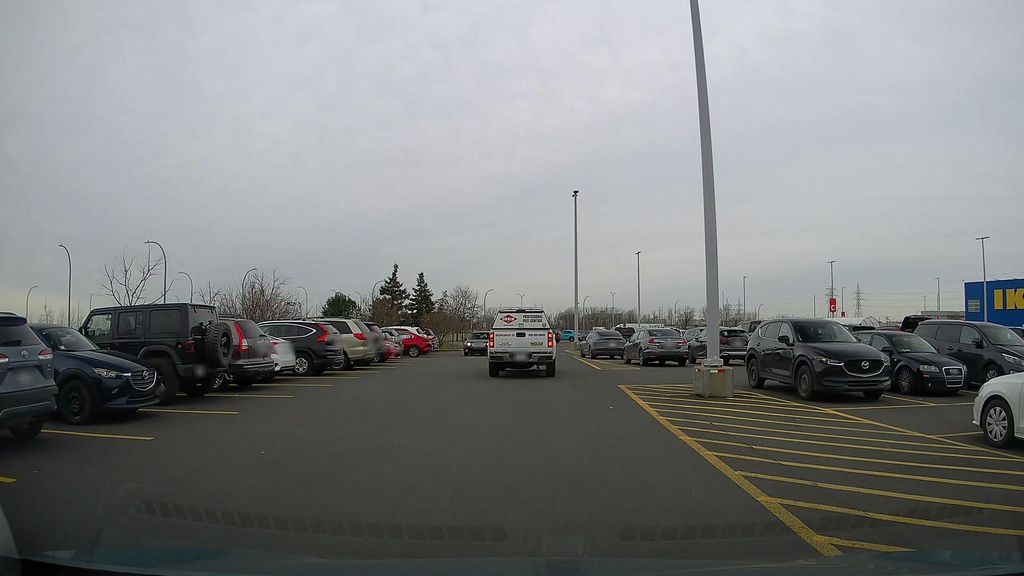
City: montreal